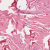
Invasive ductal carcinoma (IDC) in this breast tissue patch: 0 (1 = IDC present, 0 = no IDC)